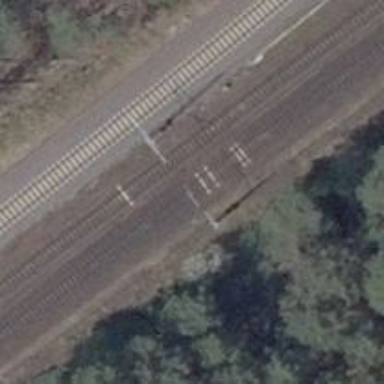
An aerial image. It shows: Milestone along the railway track with catenary mast.